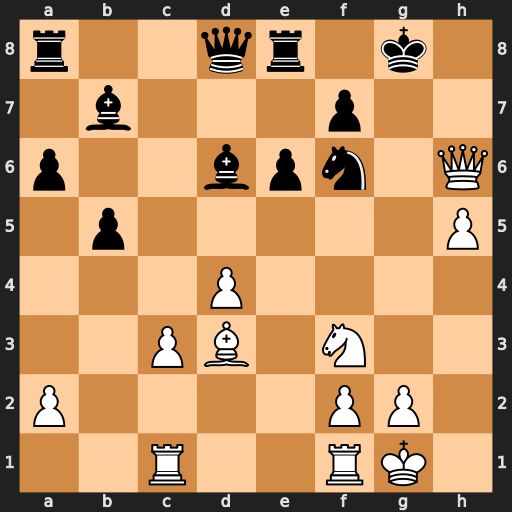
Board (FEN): r2qr1k1/1b3p2/p2bpn1Q/1p5P/3P4/2PB1N2/P4PP1/2R2RK1
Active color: w
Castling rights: -
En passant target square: -
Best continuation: Ng5 Be4 Bxe4